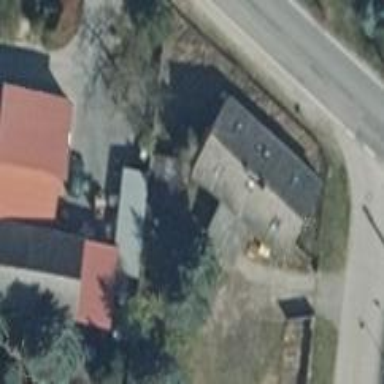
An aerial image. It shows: Simple and straightforward house.